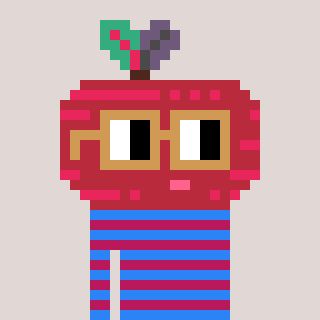
a pixel art character with square brown glasses, a beet-shaped head and a darkpink-colored body on a warm background